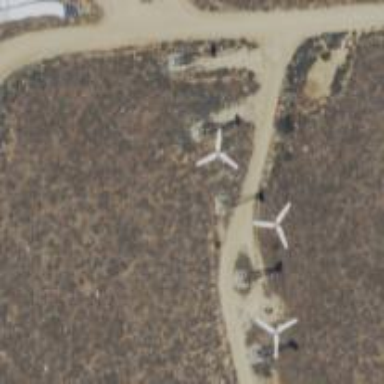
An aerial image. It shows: Wind turbine with horizontal axis. The manufacturer of the turbine is Vestas.